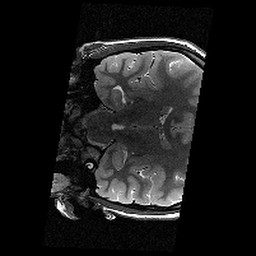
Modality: T2w
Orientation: coronal
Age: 12
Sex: female
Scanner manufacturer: siemens
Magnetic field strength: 3 T
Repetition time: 9.23 s
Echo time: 0.067 s